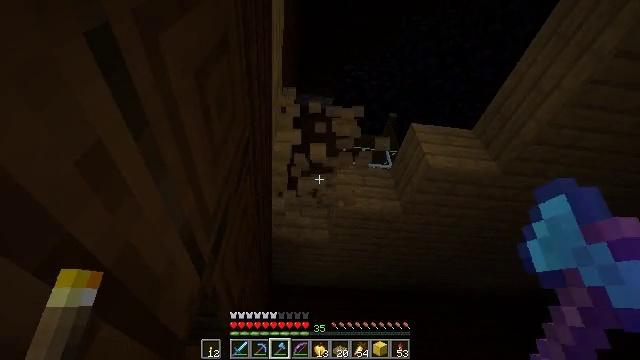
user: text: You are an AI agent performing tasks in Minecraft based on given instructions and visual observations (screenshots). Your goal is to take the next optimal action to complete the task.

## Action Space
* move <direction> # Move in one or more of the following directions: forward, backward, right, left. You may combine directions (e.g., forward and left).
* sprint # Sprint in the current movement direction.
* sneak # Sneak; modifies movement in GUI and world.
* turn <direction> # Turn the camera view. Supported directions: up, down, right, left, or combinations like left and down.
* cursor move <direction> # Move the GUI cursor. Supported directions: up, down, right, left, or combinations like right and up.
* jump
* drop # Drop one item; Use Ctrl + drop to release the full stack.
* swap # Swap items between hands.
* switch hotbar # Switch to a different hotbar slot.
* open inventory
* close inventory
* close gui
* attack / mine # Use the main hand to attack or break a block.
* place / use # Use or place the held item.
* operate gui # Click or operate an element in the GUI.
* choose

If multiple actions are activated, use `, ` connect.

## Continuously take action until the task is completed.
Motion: motion action
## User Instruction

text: Mine the birch planks.
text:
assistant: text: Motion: attack / mine